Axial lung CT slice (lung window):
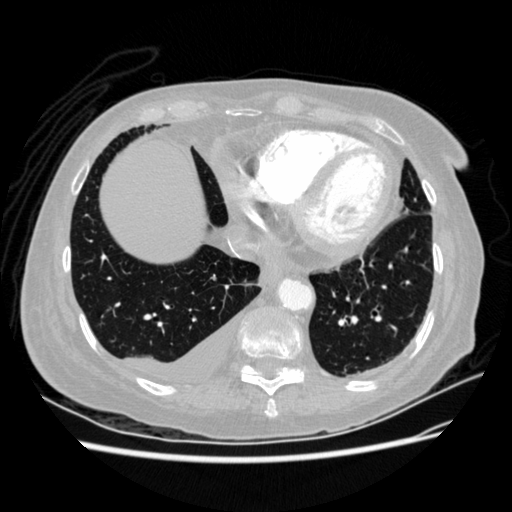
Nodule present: no